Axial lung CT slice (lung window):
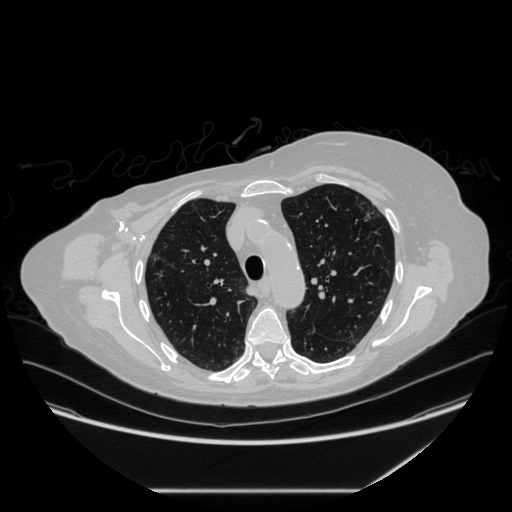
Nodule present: no